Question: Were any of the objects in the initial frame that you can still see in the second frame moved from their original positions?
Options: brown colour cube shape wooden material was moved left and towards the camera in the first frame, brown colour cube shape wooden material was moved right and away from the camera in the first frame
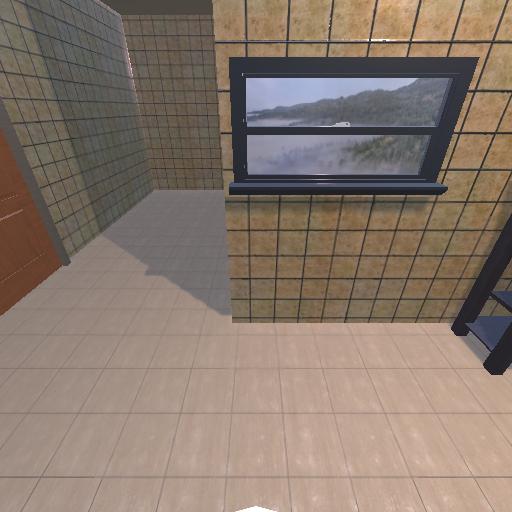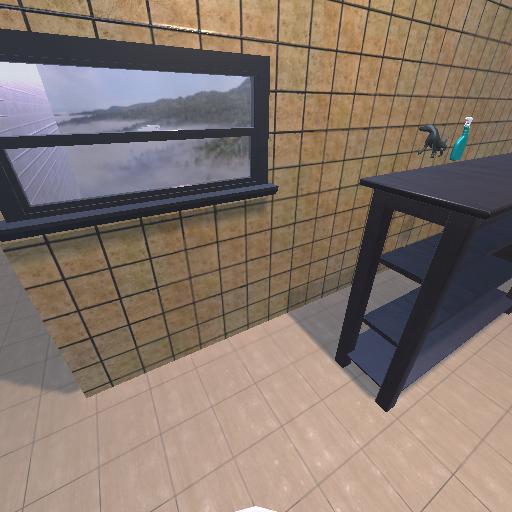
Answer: brown colour cube shape wooden material was moved left and towards the camera in the first frame